Aerial crown-view tile of a tropical tree (Barro Colorado Island, Panama), acquired 20240813:
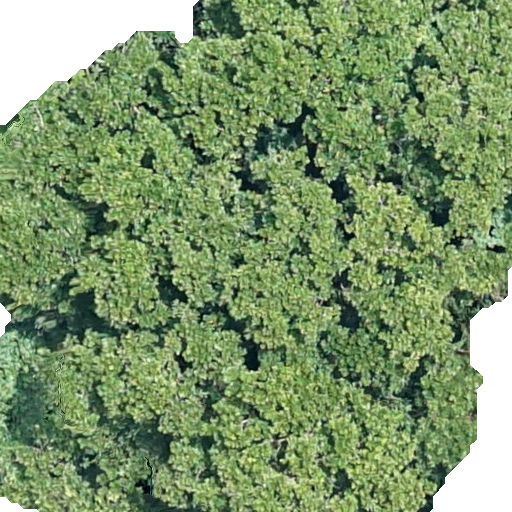
Species: Anacardium excelsum
GBIF accepted scientific name: Anacardium excelsum
Crown area: 422.644 m²